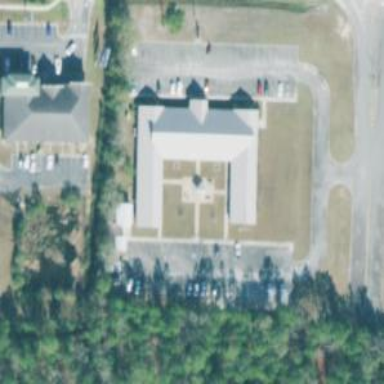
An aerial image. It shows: Nursing home building.